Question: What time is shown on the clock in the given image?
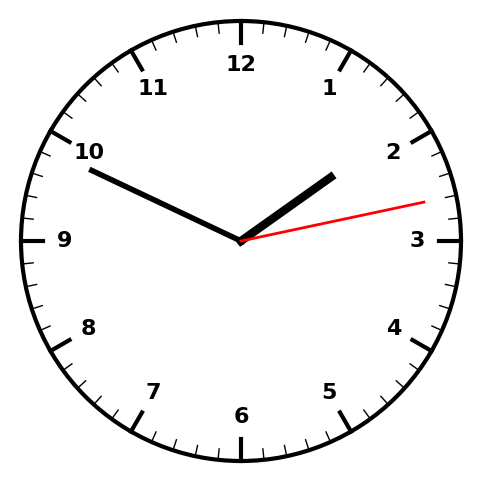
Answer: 01:49:13